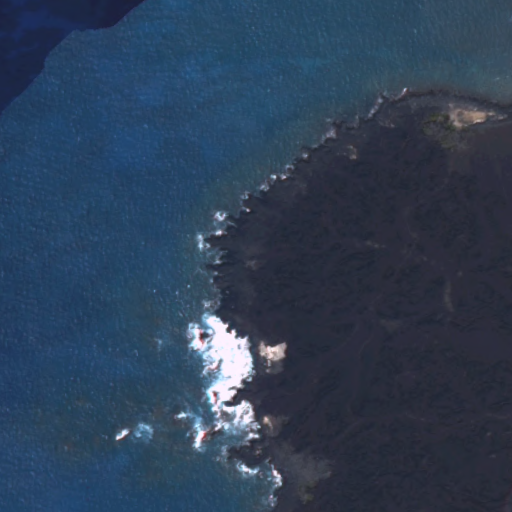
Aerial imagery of cape in Hawaii named Kalaemāmane containing only unknown